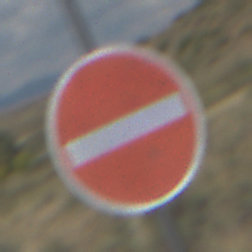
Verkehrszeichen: VerbotDerEinfahrt
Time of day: Midday
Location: Outdoor (Nature)
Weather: PartlyCloudy
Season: NotSpecified
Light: Natural